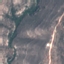
Land use / land cover: HerbaceousVegetation